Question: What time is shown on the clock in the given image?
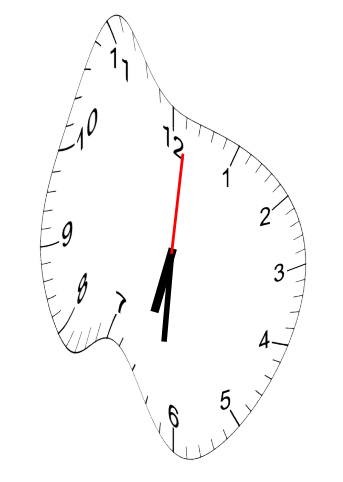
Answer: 06:31:01